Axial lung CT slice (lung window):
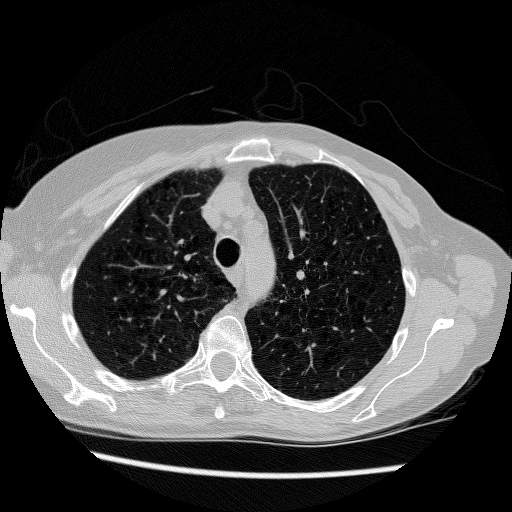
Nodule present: no